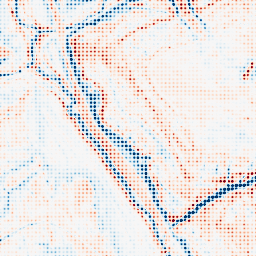
Category: multiscale
Decomposition family: dog_multiscale
Decomposition parameters: sigma_ratio: 2
n_scales: 3
base_sigma: 0.5
Upsampling method: sinc_hamming
Upsampling parameters: scale: 8
kernel_size: 4
Upsampling scale: 8